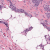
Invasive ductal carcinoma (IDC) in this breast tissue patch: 1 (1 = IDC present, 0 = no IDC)